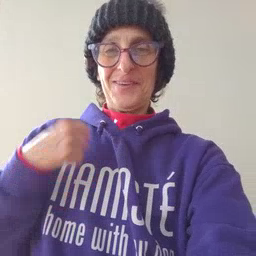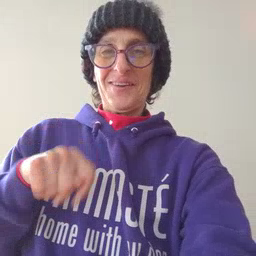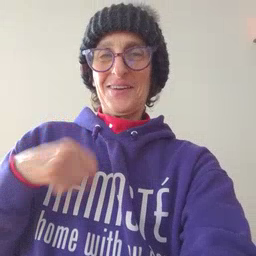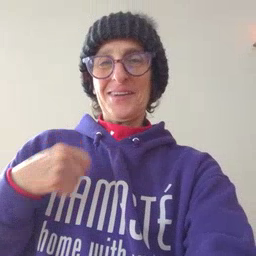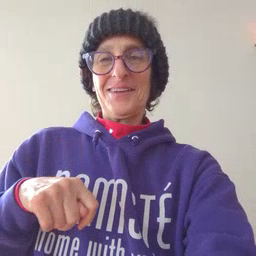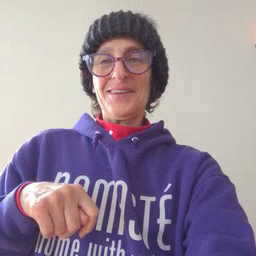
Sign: toy